Fundus camera: zeiss
Shooting center: fovea
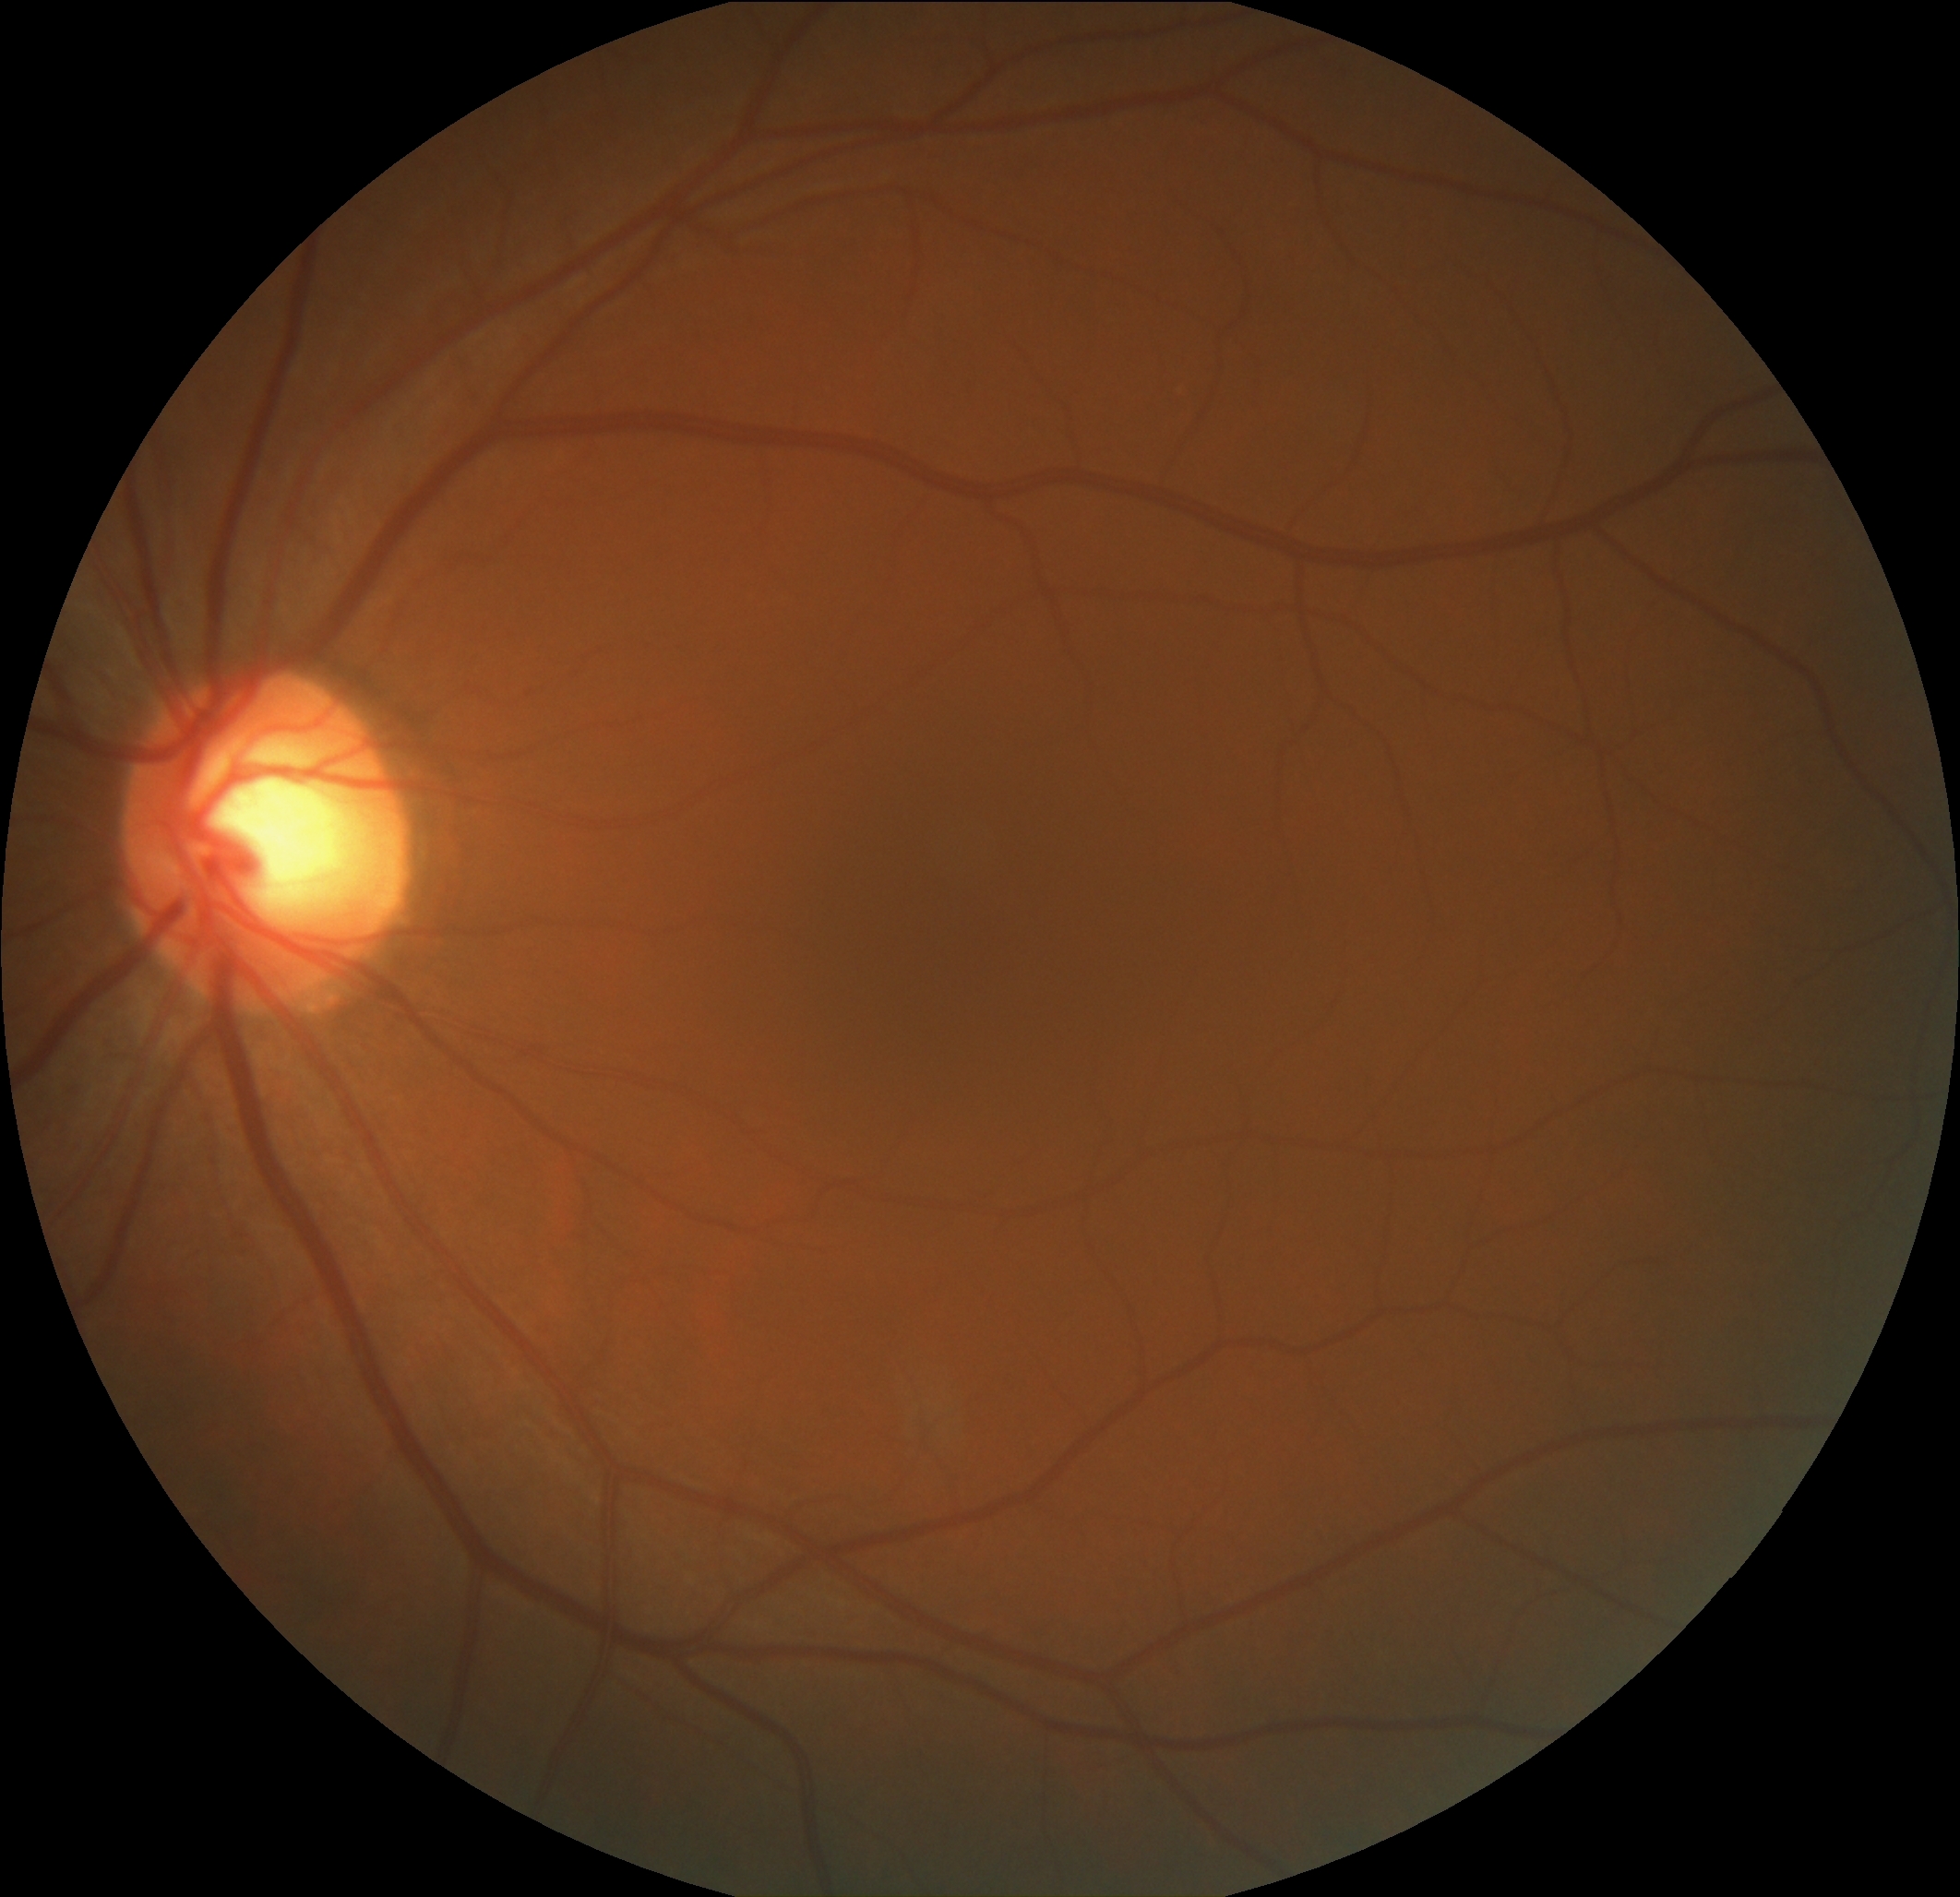
Pathologic myopia: no
Patchy retinal atrophy: absent
Retinal detachment: absent